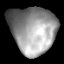
Tissue: lung
Cell type: Epithelial cells
Senescence score: 0.1927
Nuclear area (px): 2122
Mean DAPI intensity: 151.195